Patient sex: F
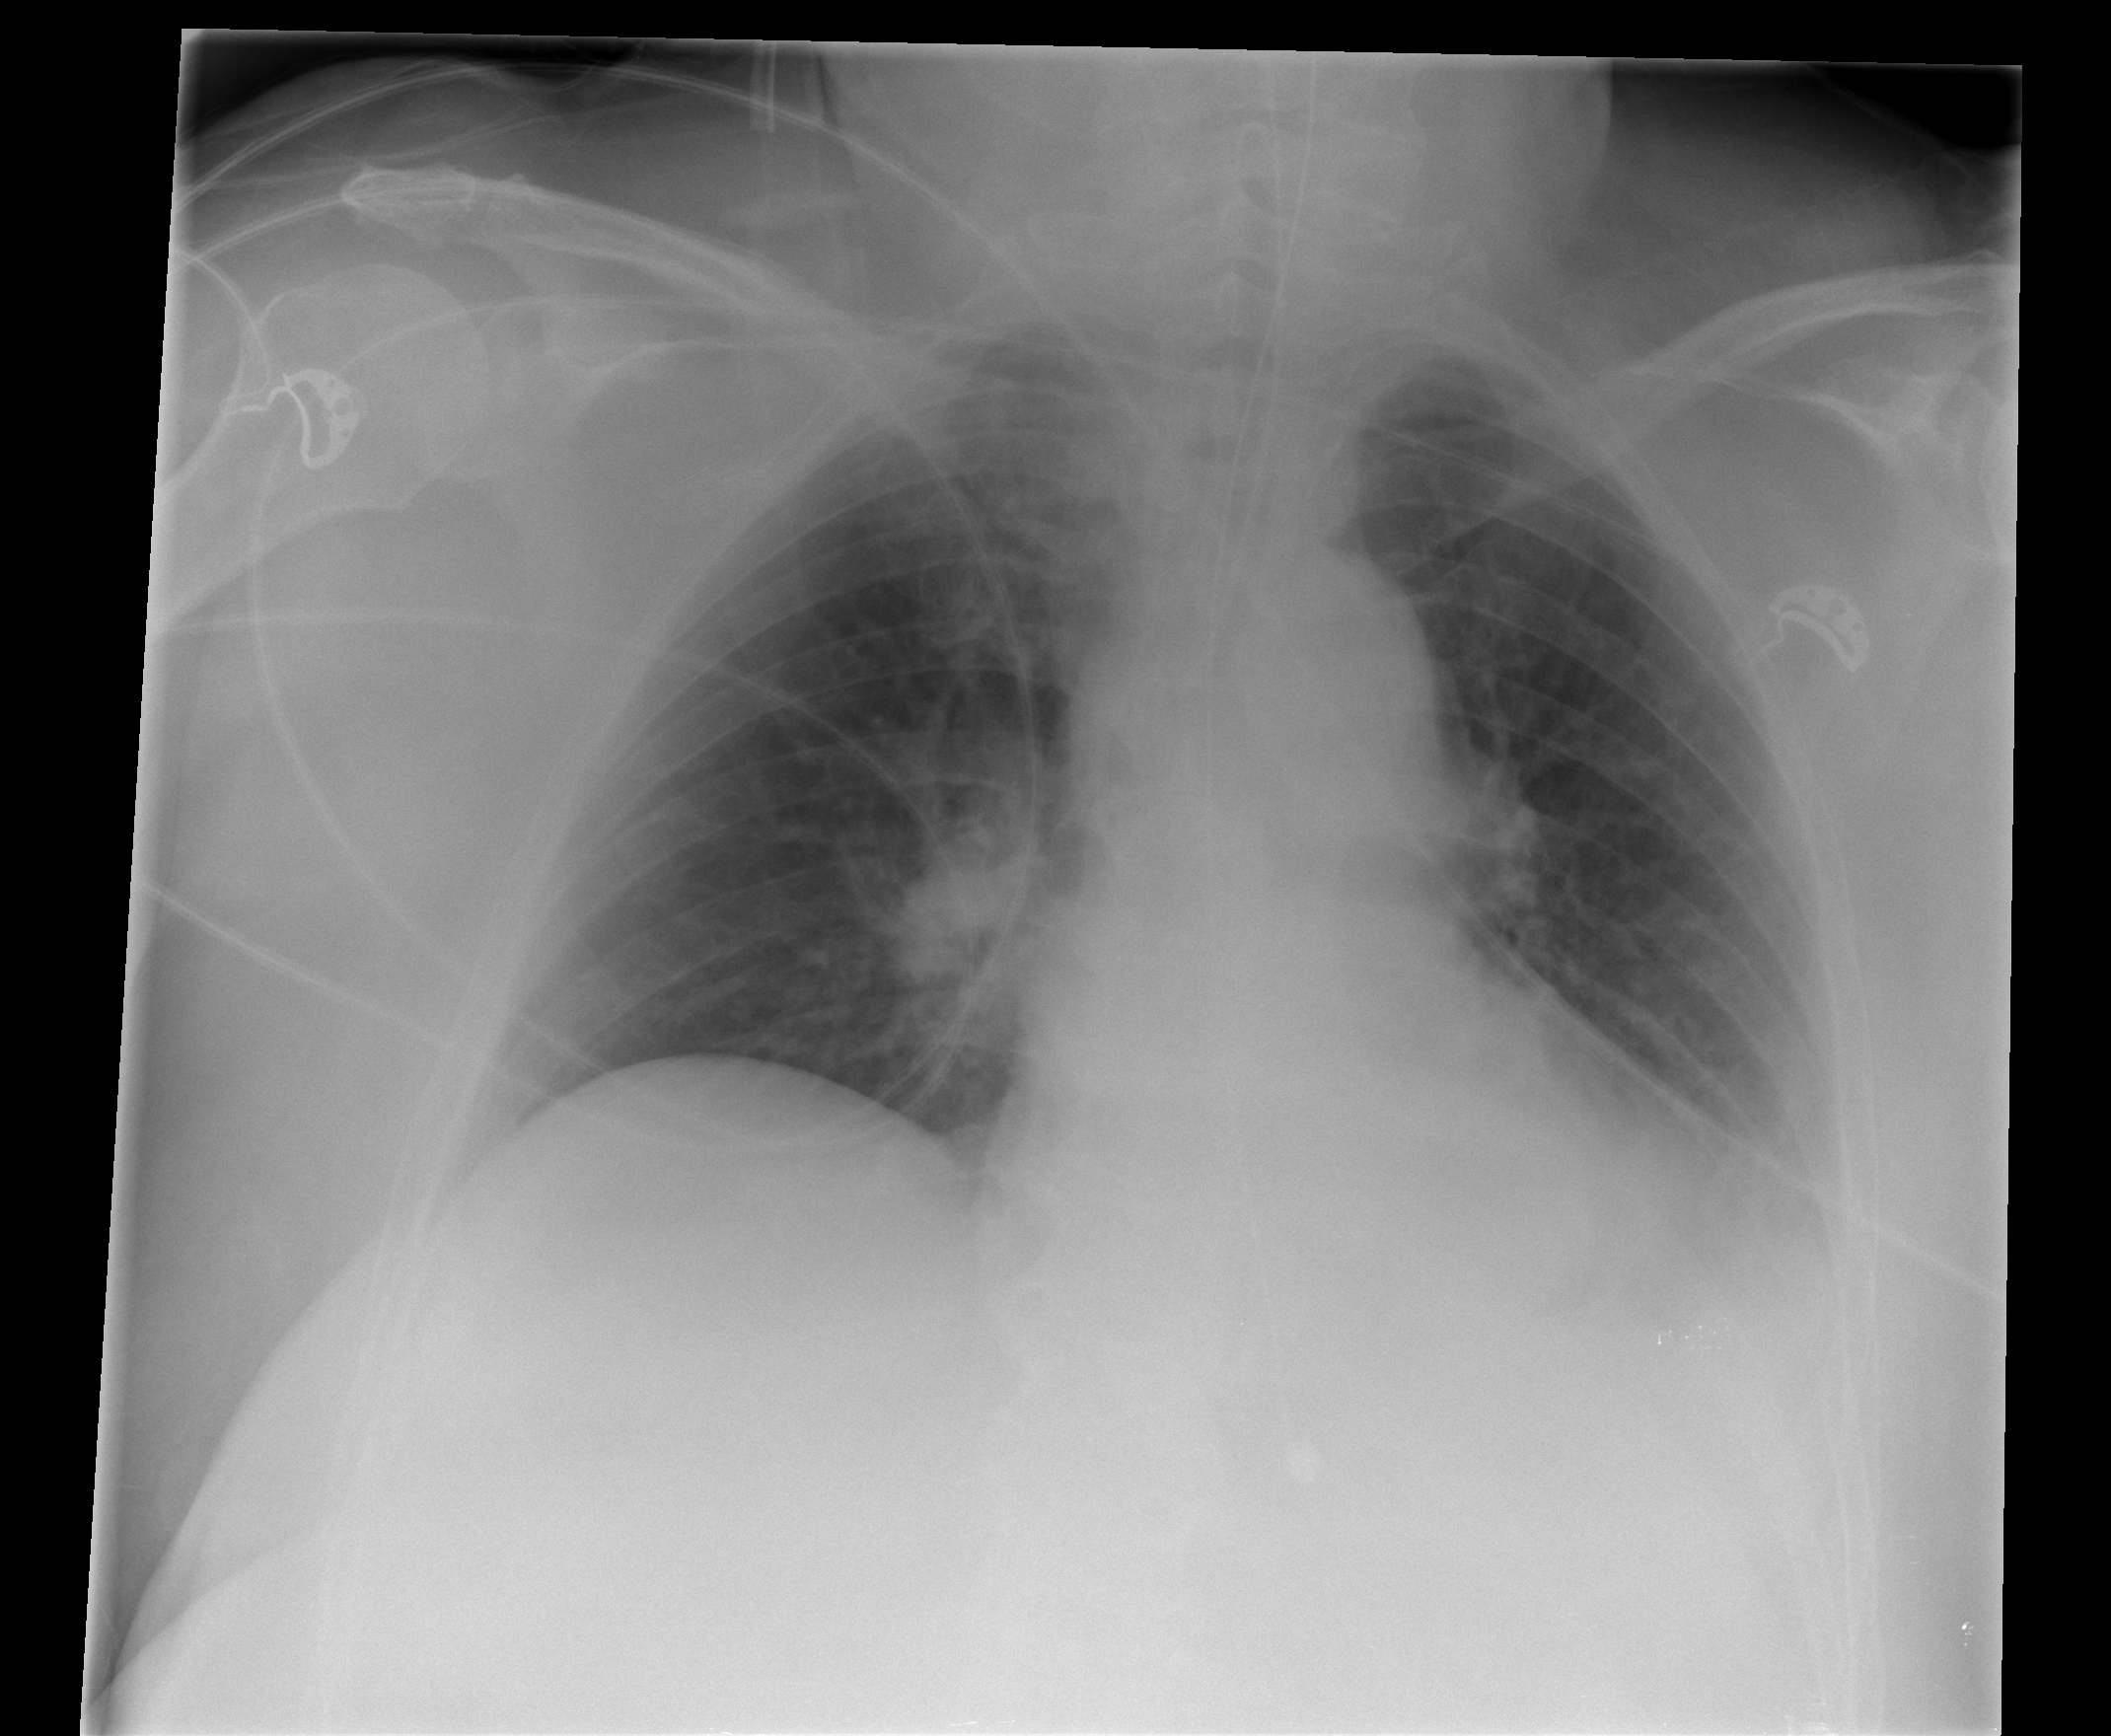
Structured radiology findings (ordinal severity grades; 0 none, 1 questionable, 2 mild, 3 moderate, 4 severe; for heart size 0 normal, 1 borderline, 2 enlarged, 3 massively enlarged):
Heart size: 2
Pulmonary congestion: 2
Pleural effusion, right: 0
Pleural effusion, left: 2
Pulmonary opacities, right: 0
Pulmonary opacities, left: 0
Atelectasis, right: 0
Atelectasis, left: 2